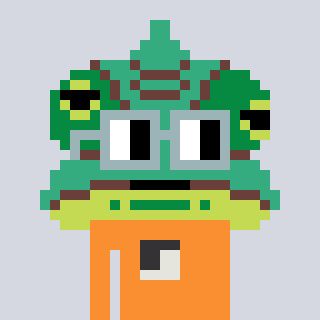
a pixel art character with square dark gray glasses, a chameleon-shaped head and a orange-colored body on a cool background